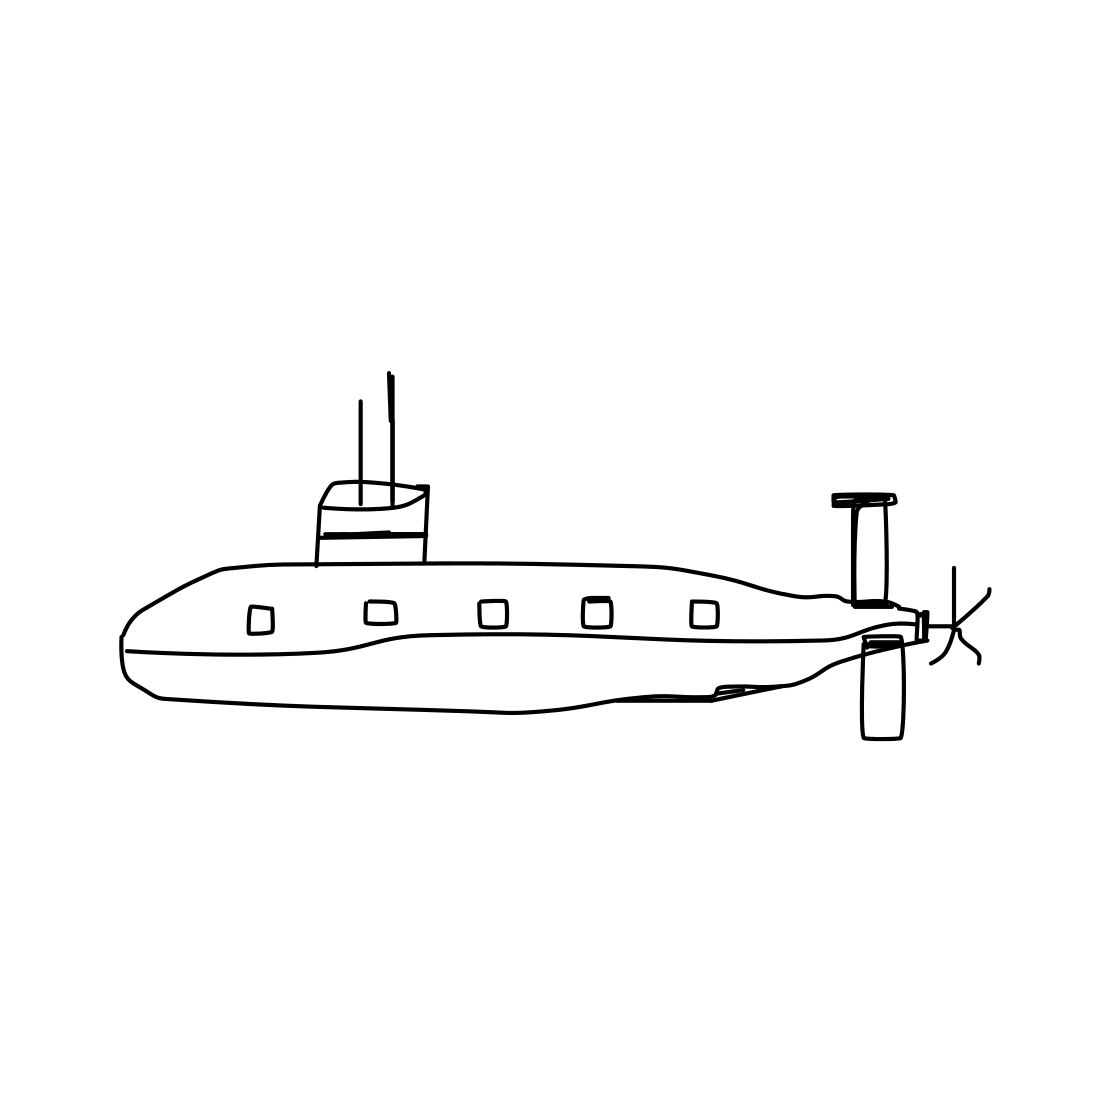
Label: submarine